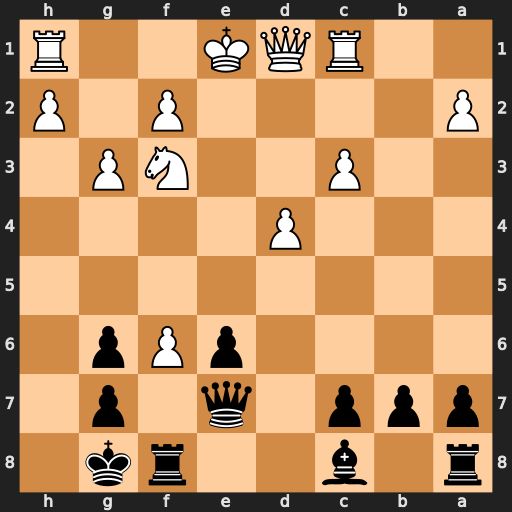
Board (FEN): r1b2rk1/ppp1q1p1/4pPp1/8/3P4/2P2NP1/P4P1P/2RQK2R
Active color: b
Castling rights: K
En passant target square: -
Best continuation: Qxf6 O-O Qxf3 Qxf3 Rxf3